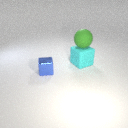
large cyan rubber cube to the right of small blue metal cube